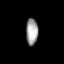
Tissue: lung
Cell type: Epithelial cells
Senescence score: 0.2391
Nuclear area (px): 311
Mean DAPI intensity: 161.428